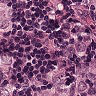
Metastatic tissue present: yes